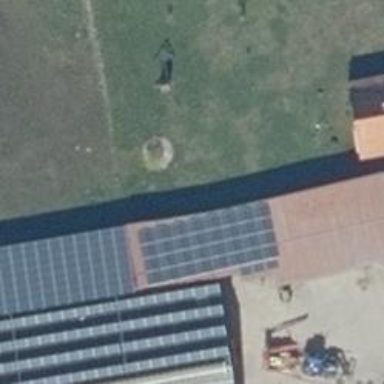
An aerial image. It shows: Solar photovoltaic panel generator producing electricity in small installation.